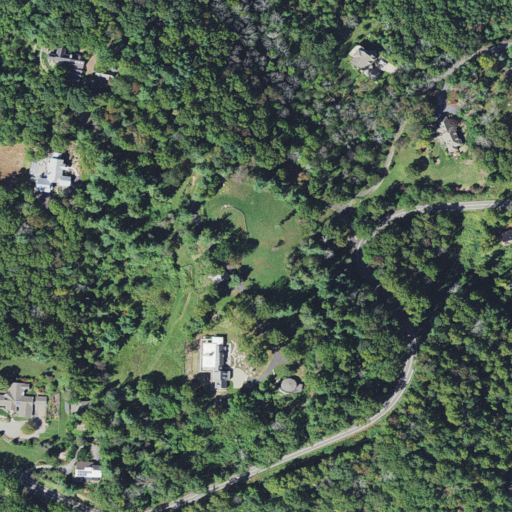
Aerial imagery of mountain in North Carolina named Meadows Mountain containing open development, deciduous forest, mixed forest, medium intensity development, low intensity development, and pasture